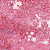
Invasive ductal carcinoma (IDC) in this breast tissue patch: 0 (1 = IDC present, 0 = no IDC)